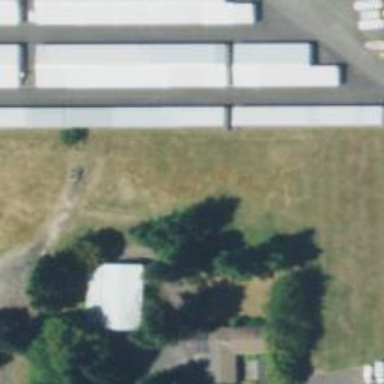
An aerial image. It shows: Commercial area with storage rental shop.